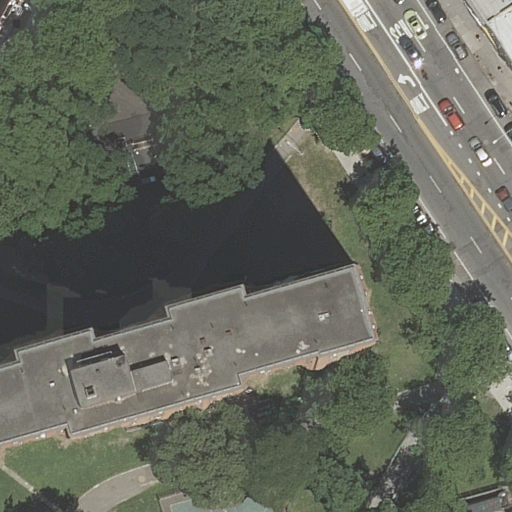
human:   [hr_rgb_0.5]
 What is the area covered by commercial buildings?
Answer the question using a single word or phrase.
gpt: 0m2

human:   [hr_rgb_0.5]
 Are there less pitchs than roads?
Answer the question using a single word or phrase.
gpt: yes

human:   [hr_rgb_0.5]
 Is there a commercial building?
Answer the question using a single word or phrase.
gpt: no

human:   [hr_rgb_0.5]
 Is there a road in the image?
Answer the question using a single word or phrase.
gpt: yes

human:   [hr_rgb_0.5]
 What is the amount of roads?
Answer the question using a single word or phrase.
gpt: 4

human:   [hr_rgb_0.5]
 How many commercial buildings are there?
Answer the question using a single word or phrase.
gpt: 0

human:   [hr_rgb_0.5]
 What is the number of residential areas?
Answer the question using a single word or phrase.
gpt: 1

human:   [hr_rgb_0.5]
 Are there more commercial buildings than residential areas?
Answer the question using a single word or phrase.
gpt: no

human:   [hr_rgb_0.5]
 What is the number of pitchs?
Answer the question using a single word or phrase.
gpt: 1

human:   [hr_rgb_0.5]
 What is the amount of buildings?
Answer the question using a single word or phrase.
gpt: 3

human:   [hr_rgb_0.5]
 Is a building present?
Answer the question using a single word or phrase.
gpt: yes

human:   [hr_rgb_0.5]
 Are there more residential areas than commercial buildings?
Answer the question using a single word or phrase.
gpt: yes

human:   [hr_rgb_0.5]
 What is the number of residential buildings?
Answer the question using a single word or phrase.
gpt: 3

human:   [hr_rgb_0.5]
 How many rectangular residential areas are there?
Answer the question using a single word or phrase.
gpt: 1

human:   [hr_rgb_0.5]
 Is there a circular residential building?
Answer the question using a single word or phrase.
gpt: no

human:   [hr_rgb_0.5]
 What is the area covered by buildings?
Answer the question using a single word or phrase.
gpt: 524m2

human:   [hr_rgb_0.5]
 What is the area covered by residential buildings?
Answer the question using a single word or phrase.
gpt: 524m2

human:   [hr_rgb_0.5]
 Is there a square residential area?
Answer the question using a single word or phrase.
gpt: no

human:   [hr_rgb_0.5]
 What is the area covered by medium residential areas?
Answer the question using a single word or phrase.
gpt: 100m2

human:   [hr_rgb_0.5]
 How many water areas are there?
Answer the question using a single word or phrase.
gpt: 0

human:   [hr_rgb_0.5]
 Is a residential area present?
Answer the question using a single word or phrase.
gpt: yes

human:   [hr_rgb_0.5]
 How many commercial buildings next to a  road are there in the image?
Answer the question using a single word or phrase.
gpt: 0

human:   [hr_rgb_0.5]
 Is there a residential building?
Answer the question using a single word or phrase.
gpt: yes

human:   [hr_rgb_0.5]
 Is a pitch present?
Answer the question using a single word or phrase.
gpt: yes

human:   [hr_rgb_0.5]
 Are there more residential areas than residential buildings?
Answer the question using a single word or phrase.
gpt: no

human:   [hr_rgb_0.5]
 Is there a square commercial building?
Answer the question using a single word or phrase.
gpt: no

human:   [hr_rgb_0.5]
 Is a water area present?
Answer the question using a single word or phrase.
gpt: no

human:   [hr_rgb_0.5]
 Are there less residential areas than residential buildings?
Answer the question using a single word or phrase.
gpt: yes

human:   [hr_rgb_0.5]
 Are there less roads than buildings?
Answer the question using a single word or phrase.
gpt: no

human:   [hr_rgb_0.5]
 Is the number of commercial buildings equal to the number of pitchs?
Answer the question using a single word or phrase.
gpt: no

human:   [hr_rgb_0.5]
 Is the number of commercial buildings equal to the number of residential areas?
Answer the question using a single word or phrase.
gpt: no

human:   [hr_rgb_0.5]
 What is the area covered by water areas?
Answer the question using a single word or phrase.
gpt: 0m2

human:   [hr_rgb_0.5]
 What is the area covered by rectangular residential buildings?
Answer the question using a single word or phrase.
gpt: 389m2

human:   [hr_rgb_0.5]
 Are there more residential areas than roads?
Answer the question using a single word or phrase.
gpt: no

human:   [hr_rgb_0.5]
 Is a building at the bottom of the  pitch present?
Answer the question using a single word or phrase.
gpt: no

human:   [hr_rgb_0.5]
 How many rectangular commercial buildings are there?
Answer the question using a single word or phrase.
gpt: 0

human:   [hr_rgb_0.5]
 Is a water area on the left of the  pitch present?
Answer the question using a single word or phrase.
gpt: no

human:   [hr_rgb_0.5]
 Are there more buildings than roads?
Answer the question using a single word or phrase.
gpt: no

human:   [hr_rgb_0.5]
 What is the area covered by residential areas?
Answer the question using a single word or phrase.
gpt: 100m2

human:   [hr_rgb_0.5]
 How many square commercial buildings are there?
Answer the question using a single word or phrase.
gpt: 0

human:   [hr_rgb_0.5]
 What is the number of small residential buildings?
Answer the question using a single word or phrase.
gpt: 0

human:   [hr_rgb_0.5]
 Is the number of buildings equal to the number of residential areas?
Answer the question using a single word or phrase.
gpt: no

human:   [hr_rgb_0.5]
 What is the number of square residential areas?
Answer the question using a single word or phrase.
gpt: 0

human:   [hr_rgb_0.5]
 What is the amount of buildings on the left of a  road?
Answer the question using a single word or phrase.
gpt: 1

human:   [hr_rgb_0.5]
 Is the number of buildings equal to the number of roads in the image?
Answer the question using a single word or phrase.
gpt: no

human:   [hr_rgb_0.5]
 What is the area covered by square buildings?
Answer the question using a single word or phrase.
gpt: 0m2

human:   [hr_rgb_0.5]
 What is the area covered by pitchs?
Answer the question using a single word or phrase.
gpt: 166m2

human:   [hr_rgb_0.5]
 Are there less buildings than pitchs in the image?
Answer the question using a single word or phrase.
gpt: no

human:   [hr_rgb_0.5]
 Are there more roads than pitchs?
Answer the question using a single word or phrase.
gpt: yes

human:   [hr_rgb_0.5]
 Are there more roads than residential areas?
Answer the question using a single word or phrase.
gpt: yes

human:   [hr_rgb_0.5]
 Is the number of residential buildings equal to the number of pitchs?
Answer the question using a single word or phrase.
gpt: no

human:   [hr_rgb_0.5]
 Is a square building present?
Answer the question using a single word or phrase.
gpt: no

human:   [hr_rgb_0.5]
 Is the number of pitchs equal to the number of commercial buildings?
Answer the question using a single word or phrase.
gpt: no

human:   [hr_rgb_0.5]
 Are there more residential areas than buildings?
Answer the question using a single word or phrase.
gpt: no

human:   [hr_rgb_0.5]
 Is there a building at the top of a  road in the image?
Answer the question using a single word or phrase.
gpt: yes

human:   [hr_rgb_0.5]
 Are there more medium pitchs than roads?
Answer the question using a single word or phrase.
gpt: no

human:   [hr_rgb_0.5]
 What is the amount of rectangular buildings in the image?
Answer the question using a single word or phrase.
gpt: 2

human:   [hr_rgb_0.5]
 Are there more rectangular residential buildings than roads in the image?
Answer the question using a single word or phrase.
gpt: no

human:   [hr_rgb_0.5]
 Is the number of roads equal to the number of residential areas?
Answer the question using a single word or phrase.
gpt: no

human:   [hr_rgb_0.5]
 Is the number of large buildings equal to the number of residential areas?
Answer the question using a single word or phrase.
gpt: no

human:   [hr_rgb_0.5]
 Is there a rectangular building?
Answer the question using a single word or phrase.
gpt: yes

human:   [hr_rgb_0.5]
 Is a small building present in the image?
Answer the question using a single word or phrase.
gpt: no

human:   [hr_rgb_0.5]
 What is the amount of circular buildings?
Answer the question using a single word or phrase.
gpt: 0

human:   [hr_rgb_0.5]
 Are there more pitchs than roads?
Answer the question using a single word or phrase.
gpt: no